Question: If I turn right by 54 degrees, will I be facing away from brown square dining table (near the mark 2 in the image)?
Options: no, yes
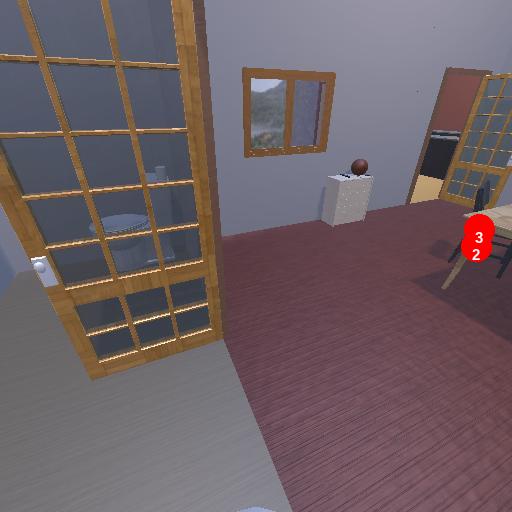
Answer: no